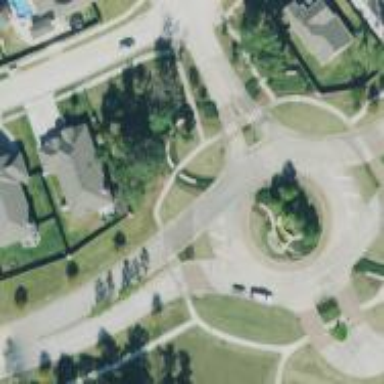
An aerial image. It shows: Residential road.